Field crop: maize
Growth stage: 2
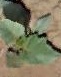
Species: datura